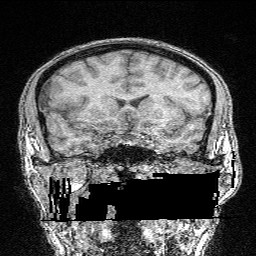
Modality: FLASH
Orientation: sagittal
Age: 30
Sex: male